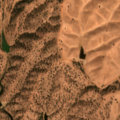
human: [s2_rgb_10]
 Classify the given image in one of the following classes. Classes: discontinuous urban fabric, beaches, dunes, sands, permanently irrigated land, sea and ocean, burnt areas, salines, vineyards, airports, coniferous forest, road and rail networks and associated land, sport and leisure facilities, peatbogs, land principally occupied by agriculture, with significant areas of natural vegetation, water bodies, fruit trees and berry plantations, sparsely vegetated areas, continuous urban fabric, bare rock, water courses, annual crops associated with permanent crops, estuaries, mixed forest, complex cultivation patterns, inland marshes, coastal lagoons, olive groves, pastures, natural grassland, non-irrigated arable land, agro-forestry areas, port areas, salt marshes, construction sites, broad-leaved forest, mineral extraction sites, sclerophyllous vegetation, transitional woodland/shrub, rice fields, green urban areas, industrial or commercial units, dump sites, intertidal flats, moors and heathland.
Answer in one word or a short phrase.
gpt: non-irrigated arable land, pastures, agro-forestry areas, transitional woodland/shrub